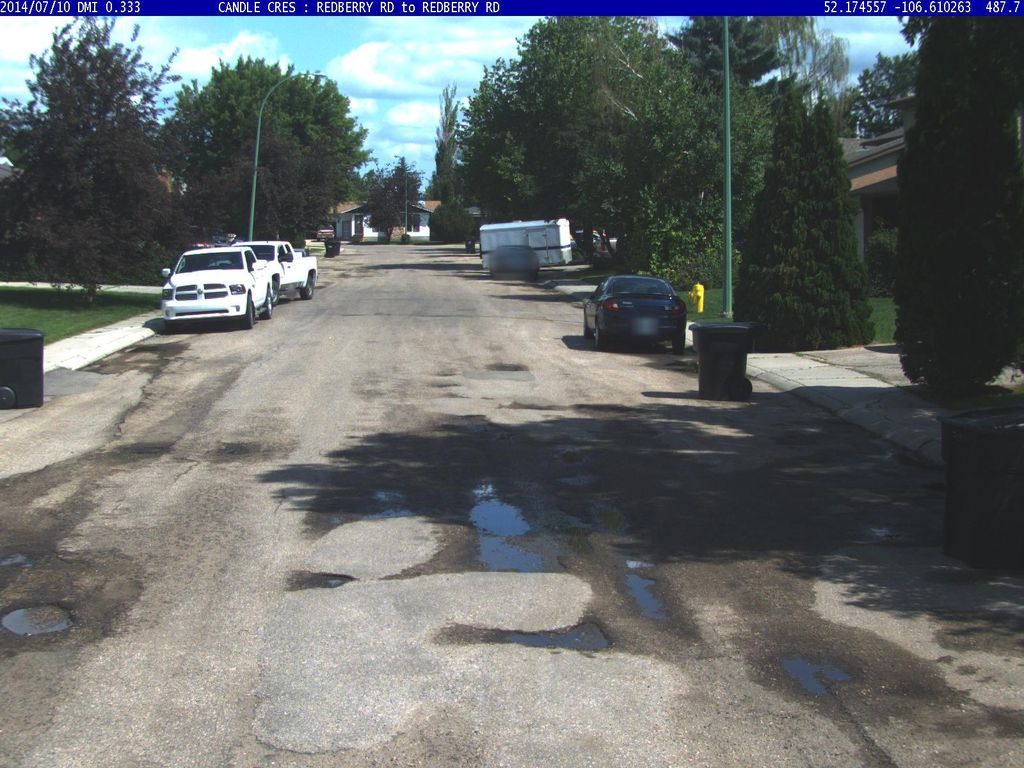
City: saskatoon